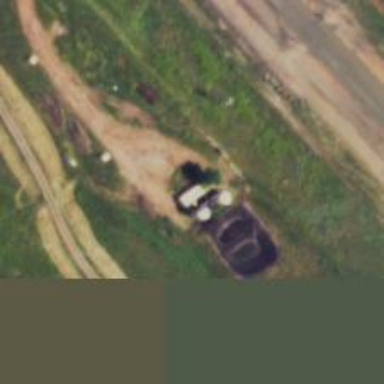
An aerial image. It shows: Storage tank with man-made structure.